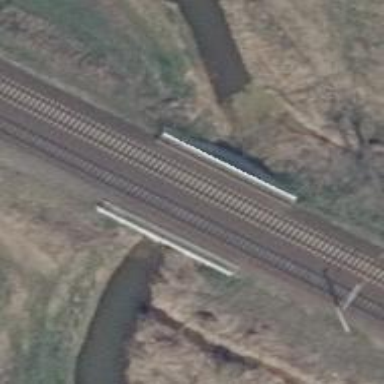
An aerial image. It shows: Bridge with electrified railway tracks featuring contact line.